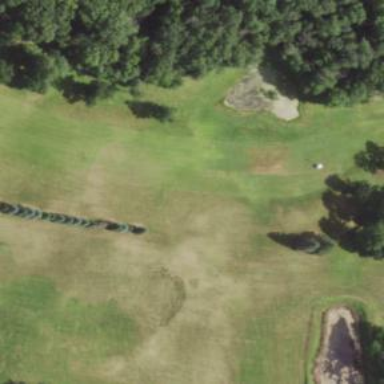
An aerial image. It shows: View of golf hole.